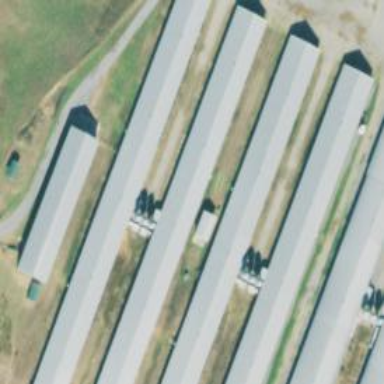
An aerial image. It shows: Farm auxiliary building.